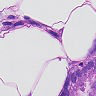
Metastatic tissue present: yes